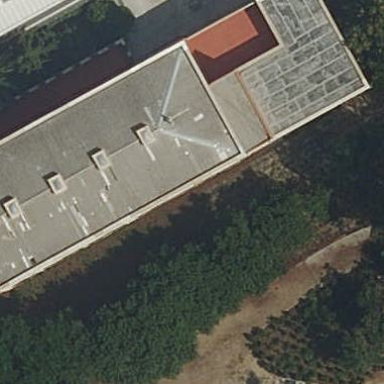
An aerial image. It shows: School building.